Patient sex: M
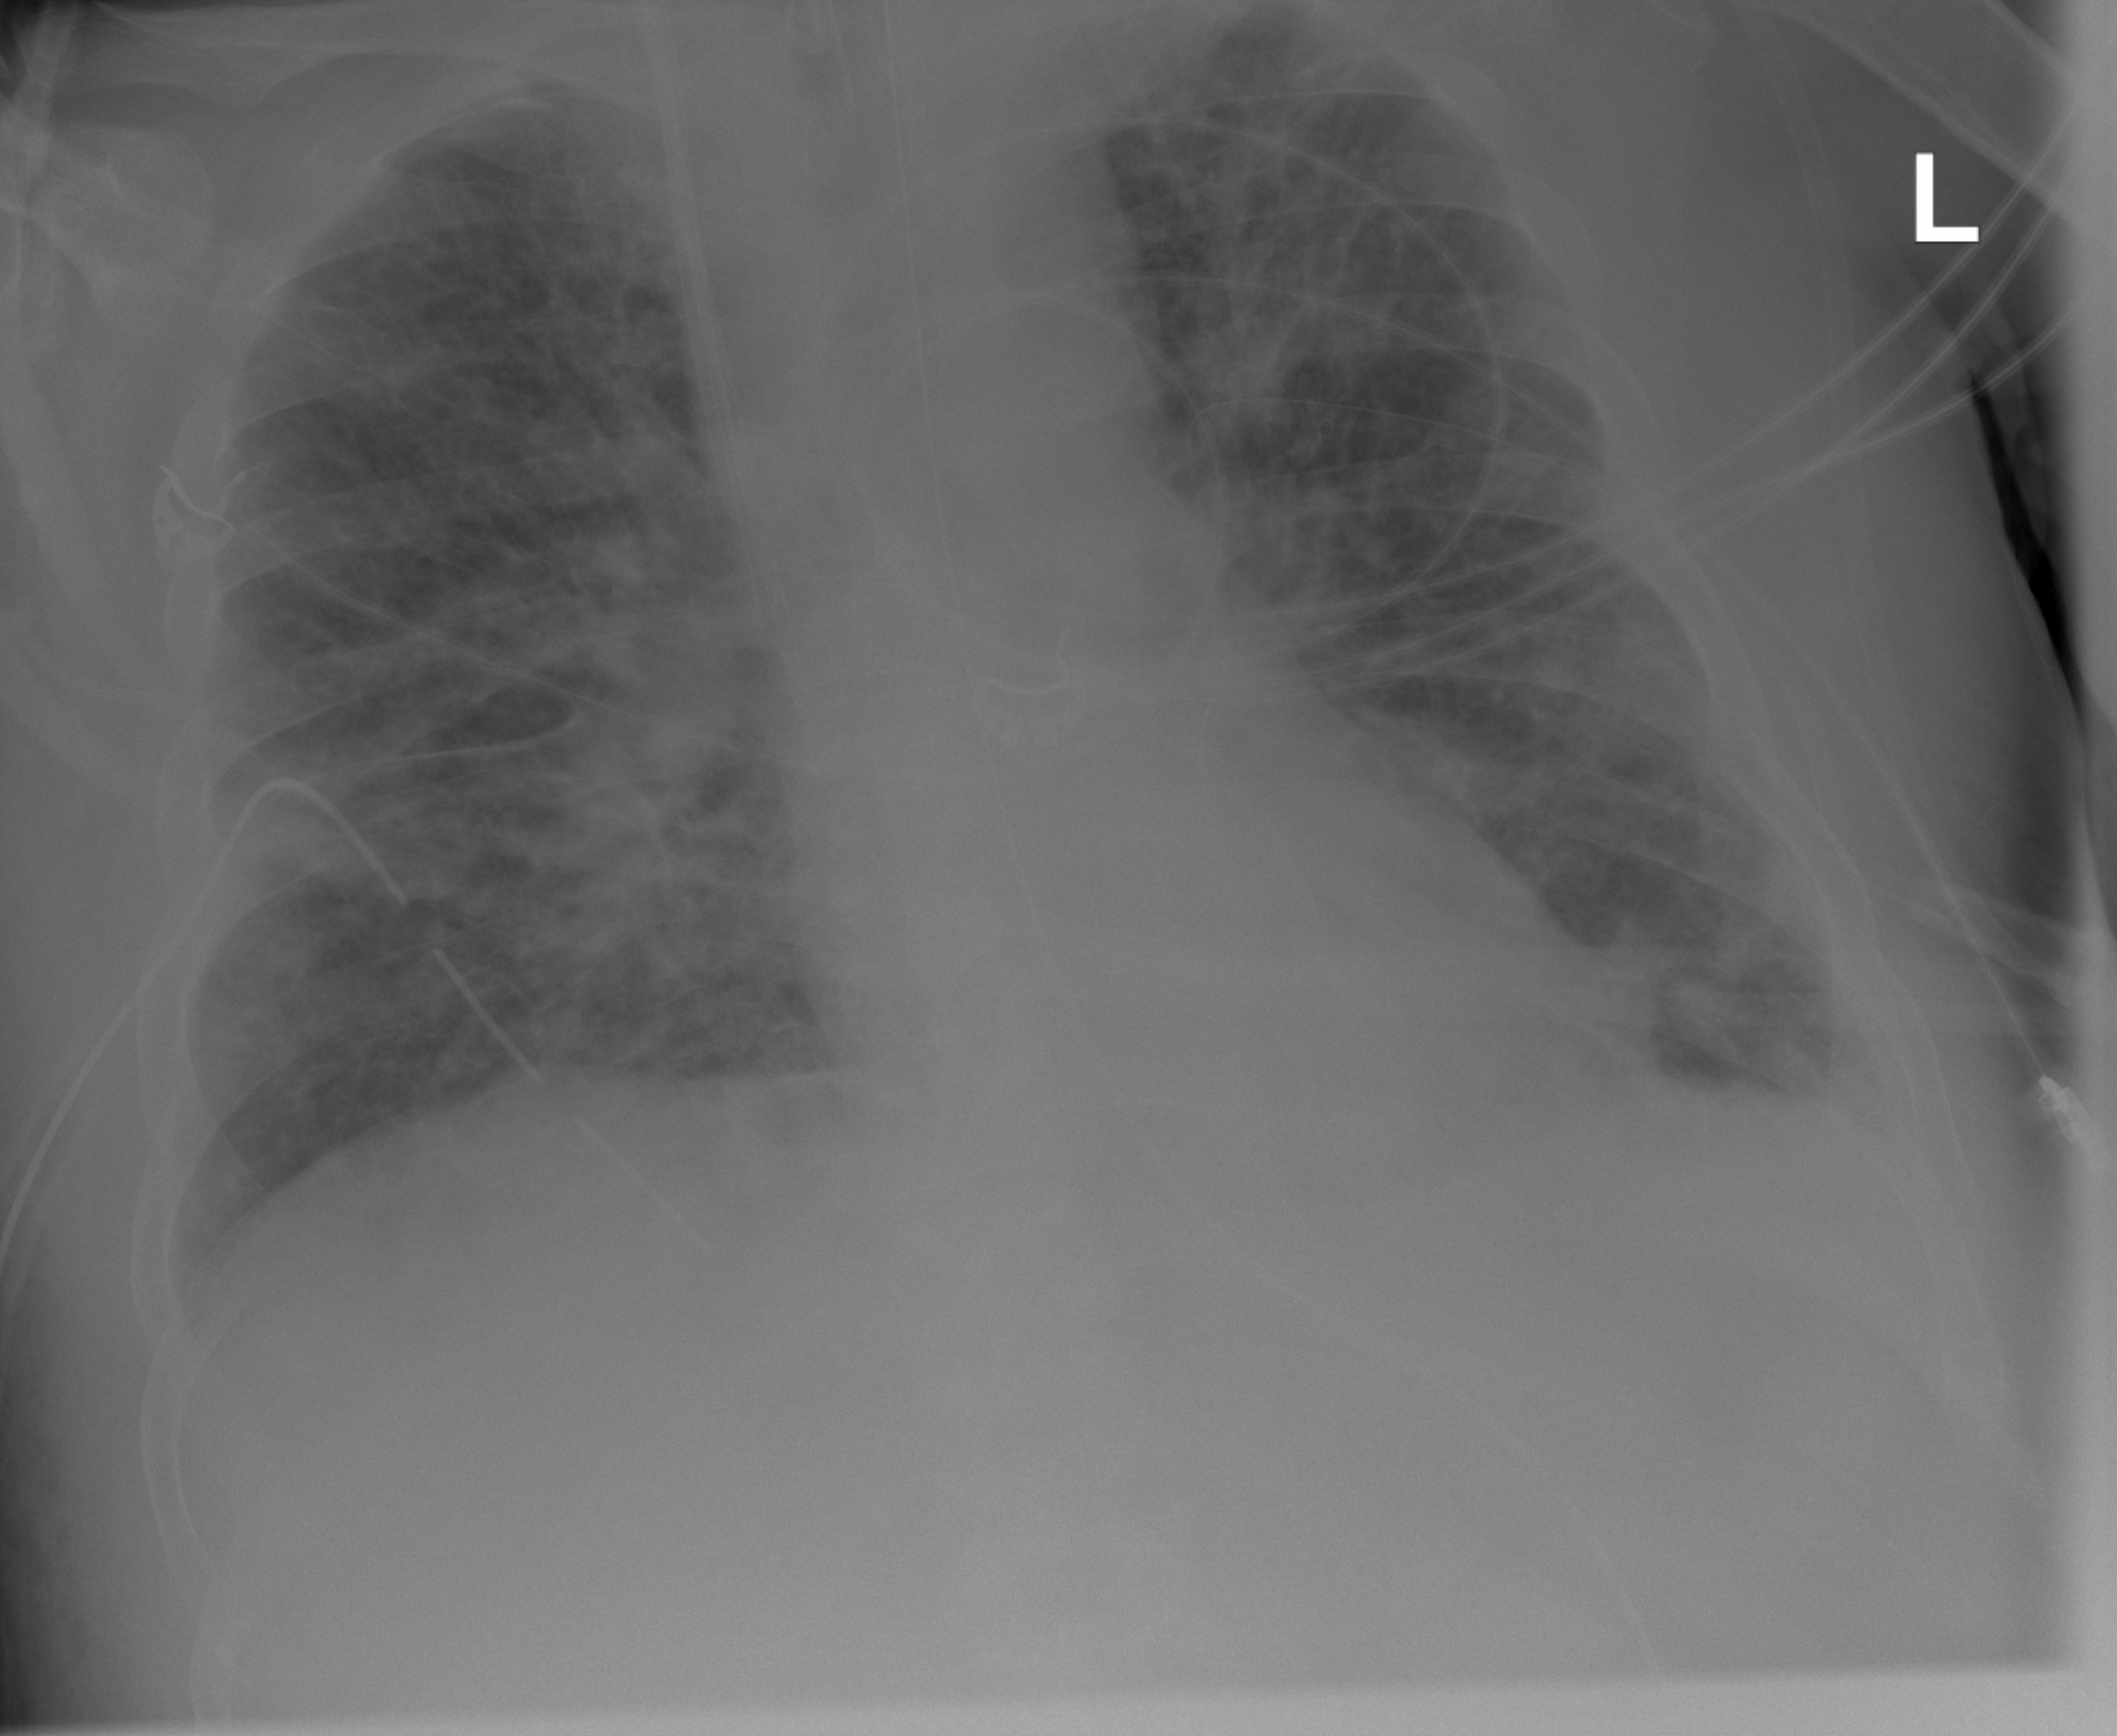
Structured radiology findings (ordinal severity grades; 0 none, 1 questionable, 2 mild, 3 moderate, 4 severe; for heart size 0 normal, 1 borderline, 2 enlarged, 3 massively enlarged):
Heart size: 0
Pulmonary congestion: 1
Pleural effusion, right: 0
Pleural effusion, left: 1
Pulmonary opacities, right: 3
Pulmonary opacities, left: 2
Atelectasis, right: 1
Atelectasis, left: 2